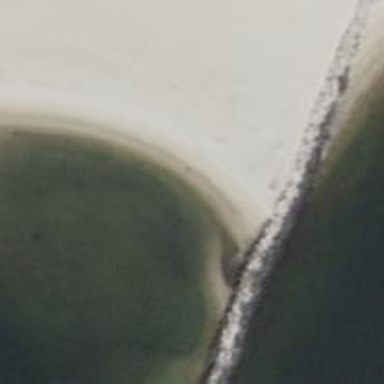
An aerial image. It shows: Breakwater structure.